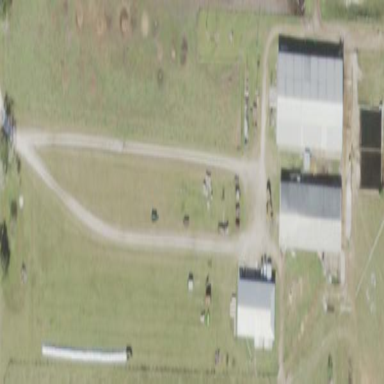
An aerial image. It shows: Dairy farmyard.